I will show an image sequence of human cooking. I have annotated the images with numbered circles. Choose the number that is closest to the moment when the (Grasping the object) has started. You are a five-time world champion in this game. Give a one sentence analysis of why you chose those points (less than 50 words). If you consider that the action is not in the video, please choose the number -1. Provide your answer at the end in a json file of this format: {"points": []}
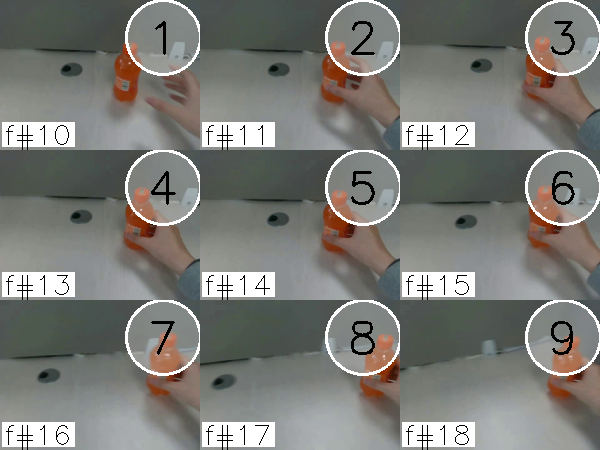
Frame 4 shows the clearest moment of hand-object contact.
{"points": [4]}